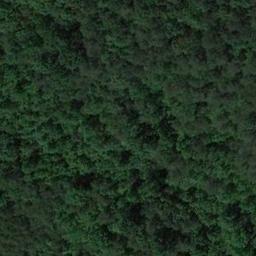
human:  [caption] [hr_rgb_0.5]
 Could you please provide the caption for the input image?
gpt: The forest has a lot of dense dark green trees .

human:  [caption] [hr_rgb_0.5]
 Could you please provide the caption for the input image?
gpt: A red house is hidden in this dense forest .

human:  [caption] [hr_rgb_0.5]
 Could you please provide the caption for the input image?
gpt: The forest is full of green trees .

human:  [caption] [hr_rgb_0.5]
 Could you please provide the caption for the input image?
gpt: Many green trees are in a forest .

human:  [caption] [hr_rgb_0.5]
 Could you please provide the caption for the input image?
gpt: A dense forest with many green trees .